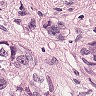
Metastatic tissue present: yes